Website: walmart
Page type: address-validator
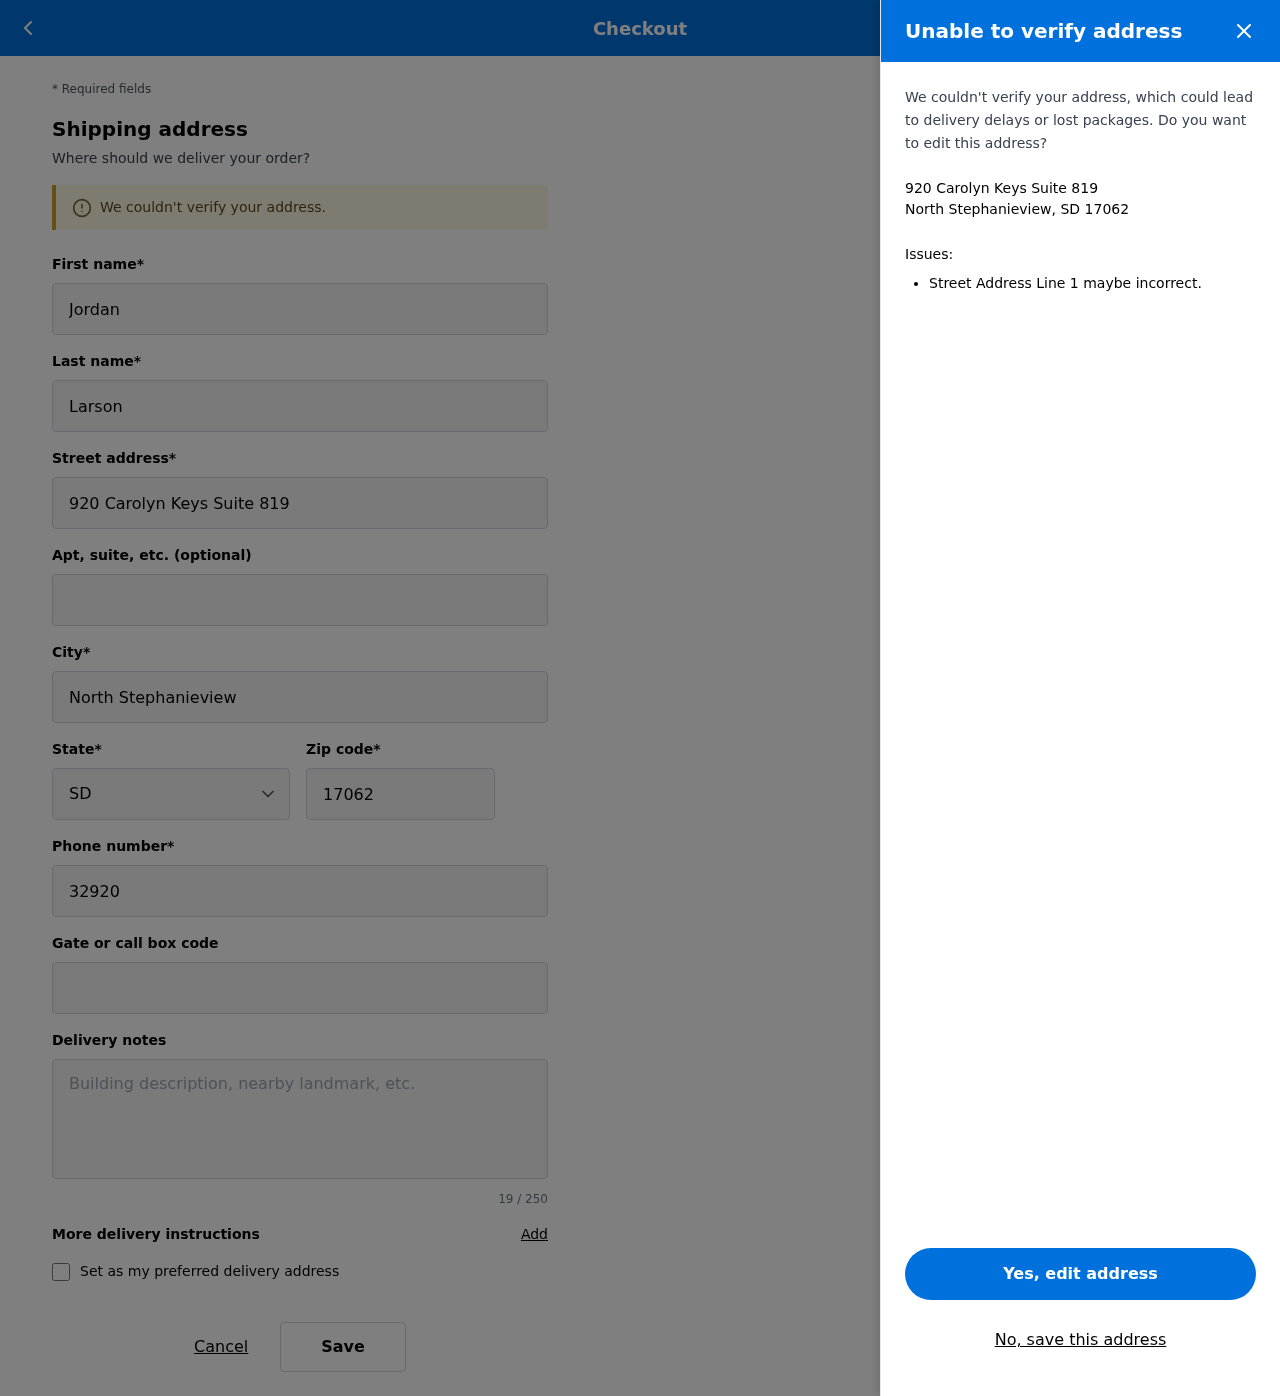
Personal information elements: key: PII_CITY_STATE_ZIP
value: North Stephanieview, SD 17062
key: PII_DELIVERY_INSTRUCTIONS
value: Leave at front door
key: PII_STATE_ABBR
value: SD
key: PII_STREET
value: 920 Carolyn Keys Suite 819
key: PII_FIRSTNAME
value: Jordan
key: PII_LASTNAME
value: Larson
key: PII_CITY
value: North Stephanieview
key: PII_POSTCODE
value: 17062
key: PII_PHONE
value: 3292065630
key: PII_SECURITY_CODE
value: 309